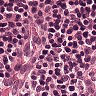
Metastatic tissue present: no